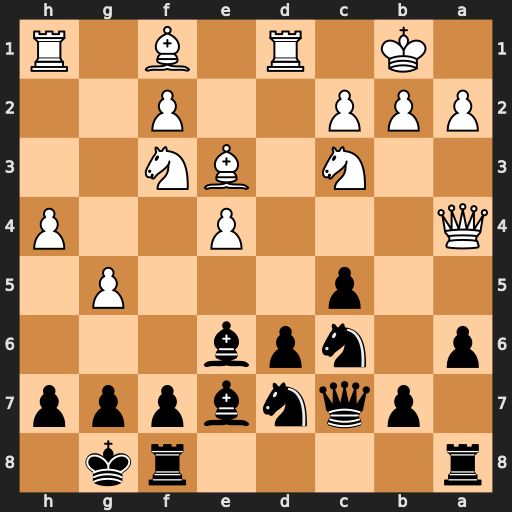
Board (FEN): r4rk1/1pqnbppp/p1npb3/2p3P1/Q3P2P/2N1BN2/PPP2P2/1K1R1B1R
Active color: b
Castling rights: -
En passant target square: -
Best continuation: b5 Qa3 b4 Nd5 Bxd5